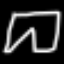
Label: pants